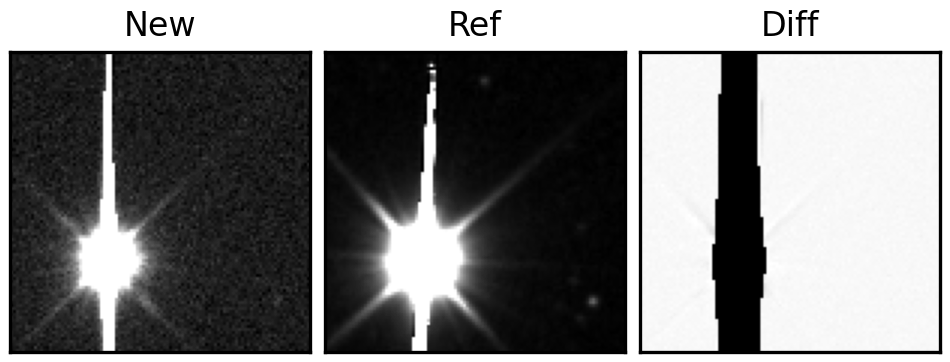
Label: bogus